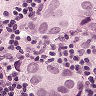
Metastatic tissue present: yes